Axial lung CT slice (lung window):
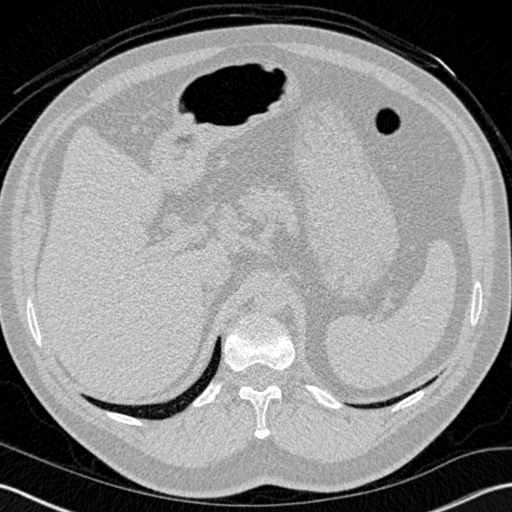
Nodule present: no